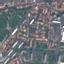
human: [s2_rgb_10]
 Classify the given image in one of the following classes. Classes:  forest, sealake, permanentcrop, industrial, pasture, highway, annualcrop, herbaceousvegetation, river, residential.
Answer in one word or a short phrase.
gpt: Residential